Aerial crown-view tile of a tropical tree (Barro Colorado Island, Panama), acquired 20250414:
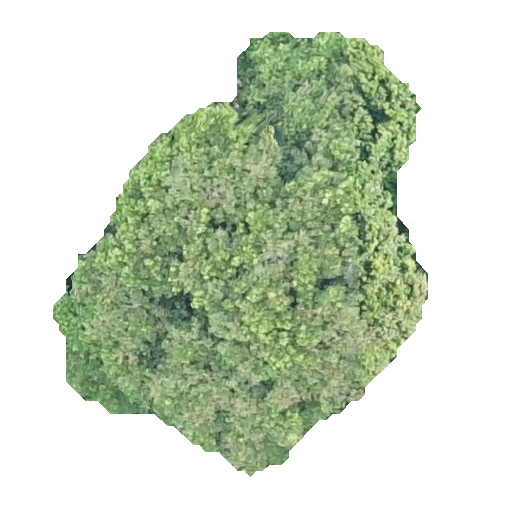
Species: Prioria copaifera
GBIF accepted scientific name: Prioria copaifera
Crown area: 160.635 m²